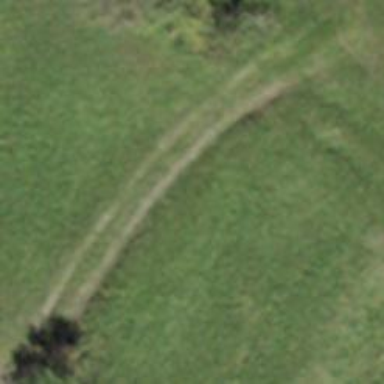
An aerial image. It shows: Grass track with Grade 4 tracktype.